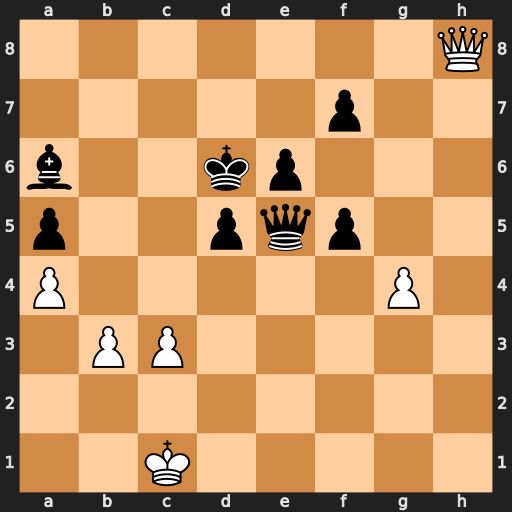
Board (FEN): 7Q/5p2/b2kp3/p2pqp2/P5P1/1PP5/8/2K5
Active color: w
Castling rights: -
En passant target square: -
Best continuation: Qb8+ Kc6 Qxe5